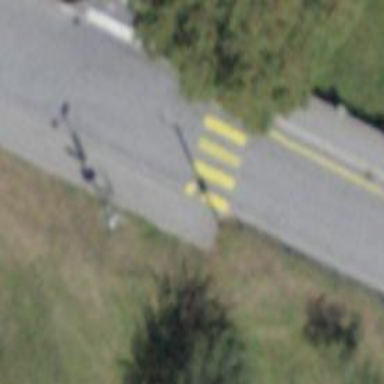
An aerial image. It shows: Marked crossing with zebra stripes on the road.